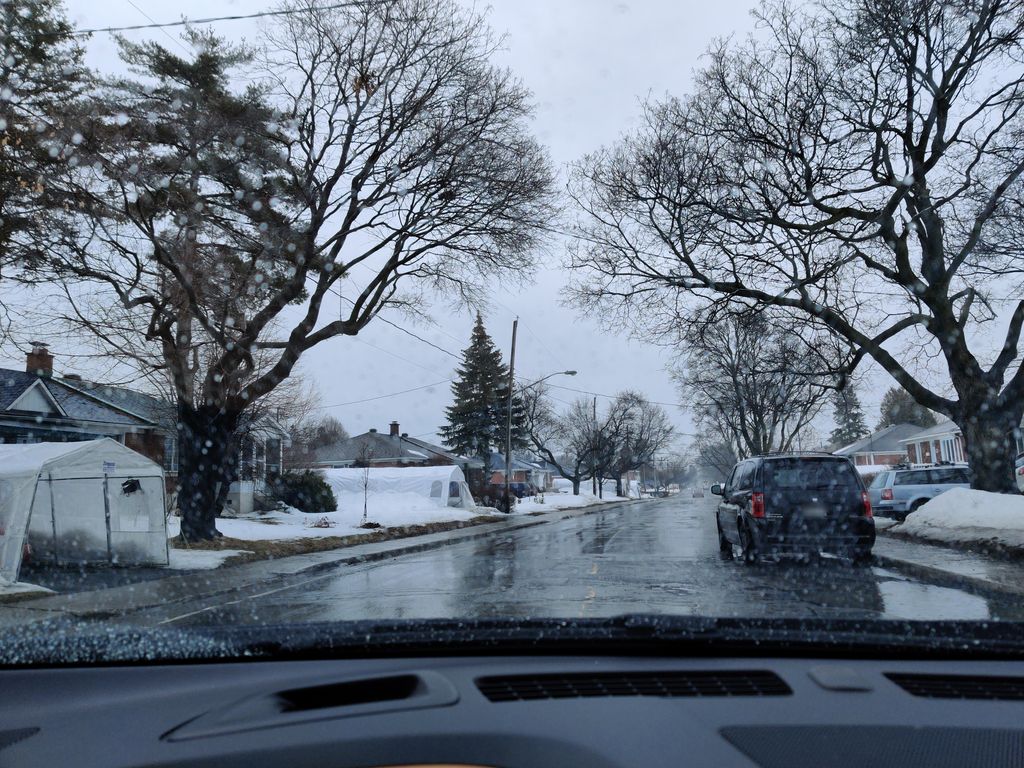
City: montreal